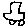
Label: car